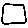
Label: square